Question: I am trying to spread panels (9 in my example) on a circle that I have drawn.
I am using c# winforms.
I have tried many variations of my code but I'm not getting what I want and started to get confused.
Eventually I want something like that:

I am not really sure how to put the center of my panels on the corresponding points on the circle using the angles.
Here's my code:
'''
public partial class Form1 : Form
{
List<Panel> plist = new List<Panel>();
Rectangle circ_rect = new Rectangle();
const int Num_Screens = 9;
const int margin = 15;
public Form1()
{
InitializeComponent();
WindowState = FormWindowState.Maximized;
}
private void Generate_Panels()
{
for (int i = 0; i < 9; i++)
{
Panel p = new Panel();
p.BackColor = Color.LightSkyBlue;
p.Size = new Size(250, 150);
p.BorderStyle = BorderStyle.FixedSingle;
p.Name = "panel_" + ((i + 1).ToString());
plist.Add(p);
}
}
private void Generate_Circle()
{
//Create panels
Generate_Panels();
//Set circle coord
Point circ_center = new Point(Width / 2, Height / 2);
Size circ_Size = new Size(Height - margin, Height - margin);
circ_center = new Point((circ_center.X - (circ_Size.Width / 2)),
(circ_center.Y - (circ_Size.Height / 2)));
circ_rect = new Rectangle(circ_center, circ_Size);
float radius = circ_Size.Width / 2;
float angle = 0.0f;
Point loc = Point.Empty;
Point rect_center = Point.Empty;
for (int i = 0; i < plist.Count; i++)
{
rect_center = new Point((plist[i].Width / 2), (plist[i].Height / 2));
angle = 360 * ((i + 1f) / 9);
loc.X = (int)(radius * Math.Cos(angle * Math.PI / 180)) + circ_center.X;
loc.Y = (int)(radius * Math.Sin(angle * Math.PI / 180)) + circ_center.Y;
plist[i].Location = new Point(loc.X - (plist[i].Width / 2) + circ_rect.X,
loc.Y - (plist[i].Height / 2) + circ_rect.Y);
this.Controls.Add(plist[i]);
}
}
private void Form1_Paint(object sender, PaintEventArgs e)
{
e.Graphics.SmoothingMode = System.Drawing.Drawing2D.SmoothingMode.AntiAlias;
e.Graphics.DrawEllipse(Pens.Red, circ_rect);
}
private void Form1_Load(object sender, EventArgs e)
{
Generate_Circle();
}
}
'''
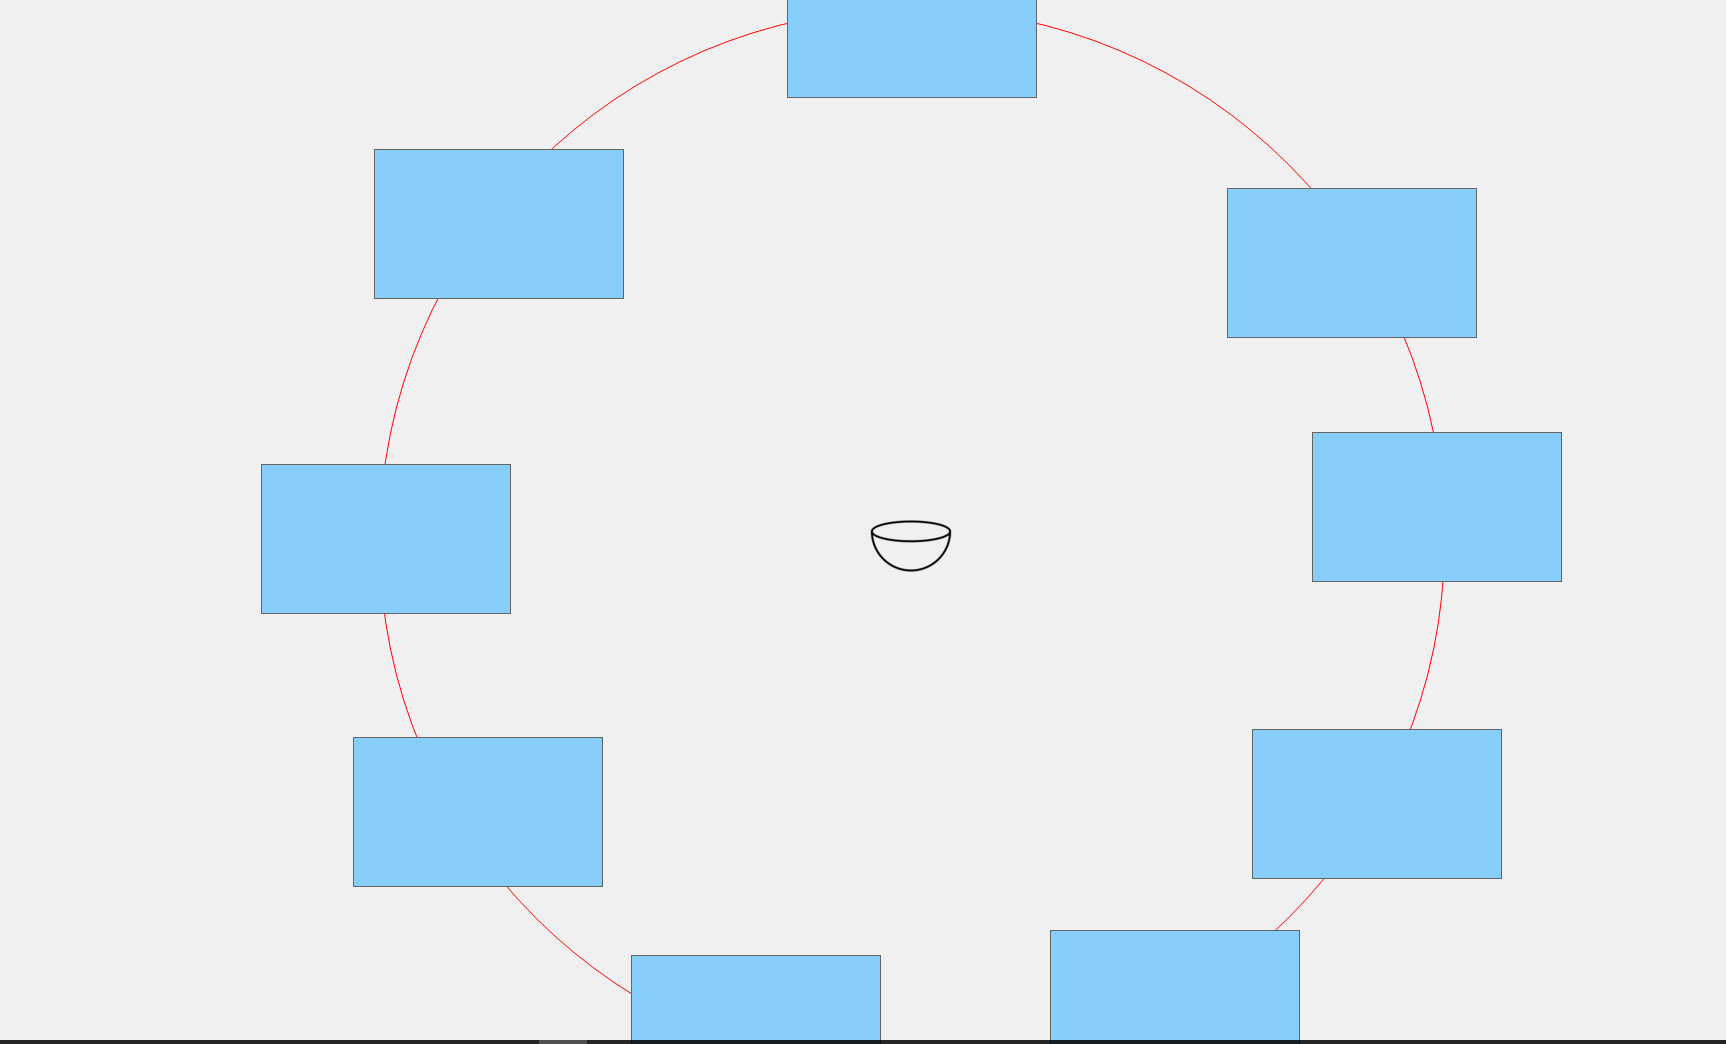
Answer: Having 'r' as radius of a circle with center of '(0,0)' in a Cartesian coordinate system, we can calculate coordinate of a on the circle based on the angle:
- 'x = r * cos(degree)''y = r * sin(degree)'
In C# 'Sin' and 'Cos' methods, accept radians, so we should convert degree to radians using the following formula.
- 'radians = Math.PI * degree / 180.0'
The next step is converting the Cartesian coordinate system values to the form coordinate values:
- 'panel.X = x + center.X - panel.Width/2'- 'panel.Y = center.Y - y - panel.Height/2'
The next step is calculating the angles. You can set angles manually or you can calculate them by setting an angle as start angle (like 90) and adding a value (like 40, 360/count) as step to the angles.
<URL>
'''
public partial class Form1 : Form {
Rectangle circle;
List<Panel> panels;
List<int> angles;
public Form1() {
InitializeComponent();
ResizeRedraw = true;
angles = Enumerable.Range(0, 9).Select(x => 90 + x * 40).ToList();
panels = Enumerable.Range(0, 9).Select(x => new Panel() {
Size = new Size(100, 40),
BackColor = Color.LightSkyBlue
}).ToList();
this.Controls.AddRange(panels.ToArray());
}
protected override void OnLayout(LayoutEventArgs levent) {
base.OnLayout(levent);
int padding = 50;
int radius = Math.Min(ClientSize.Width, ClientSize.Height) / 2 - padding;
Point center = new Point(ClientSize.Width / 2, ClientSize.Height / 2);
circle = new Rectangle(center.X - radius, center.Y - radius,
2 * radius, 2 * radius);
for (int i = 0; i < 9; i++) {
var x = (int)(radius * Math.Cos(Math.PI * angles[i] / 180.0)) + center.X;
var y = center.Y - (int)(radius * Math.Sin(Math.PI * angles[i] / 180.0));
panels[i].Left = x - (panels[i].Width / 2);
panels[i].Top = y - (panels[i].Height / 2);
}
}
protected override void OnPaint(PaintEventArgs e) {
base.OnPaint(e);
e.Graphics.SmoothingMode = SmoothingMode.AntiAlias;
e.Graphics.DrawEllipse(Pens.Red, circle);
}
}
'''